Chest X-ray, PA view. Patient: 44 years old, sex M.
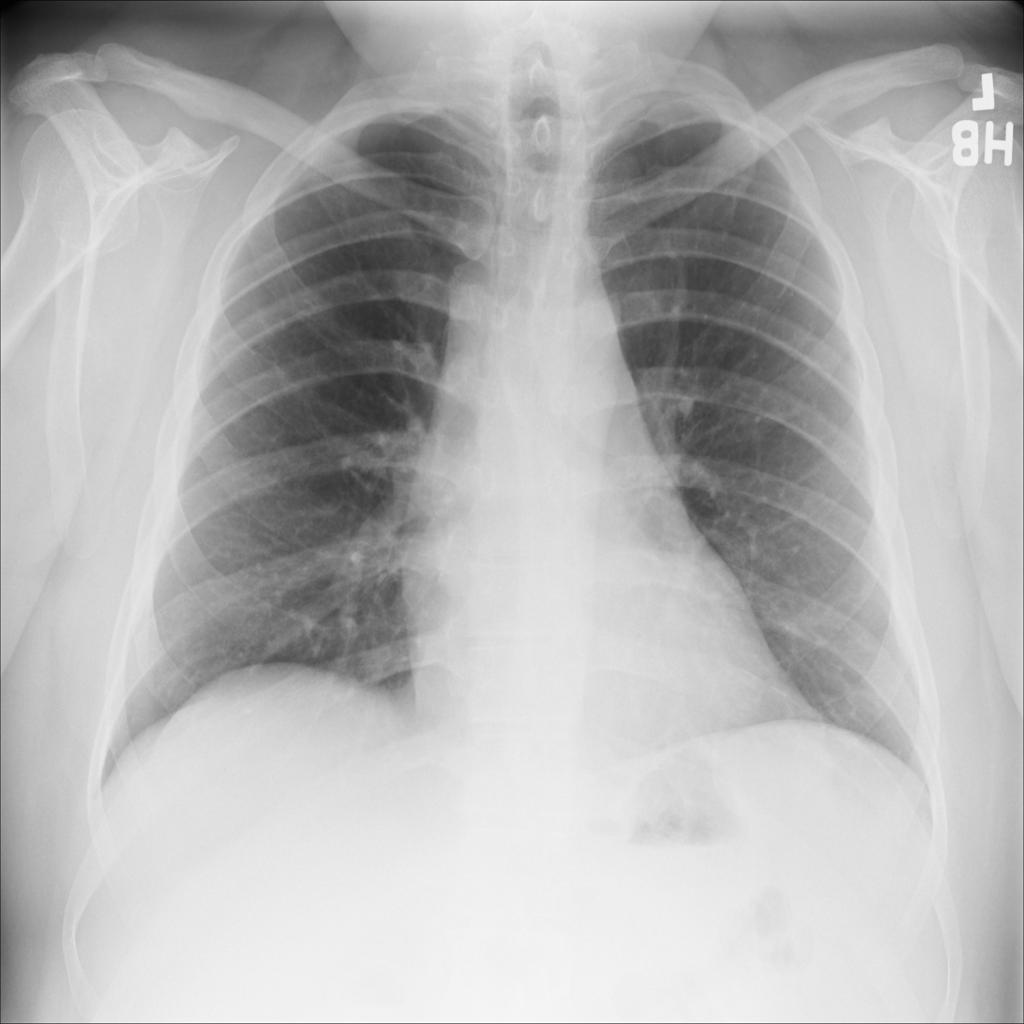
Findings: No Finding